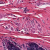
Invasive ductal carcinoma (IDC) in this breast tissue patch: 0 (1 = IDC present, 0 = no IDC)